Interaction volume radius: 5 \u00c5
Interaction volume height: 30 \u00c5
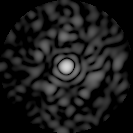
Disorder parameter: 0.8112